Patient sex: M
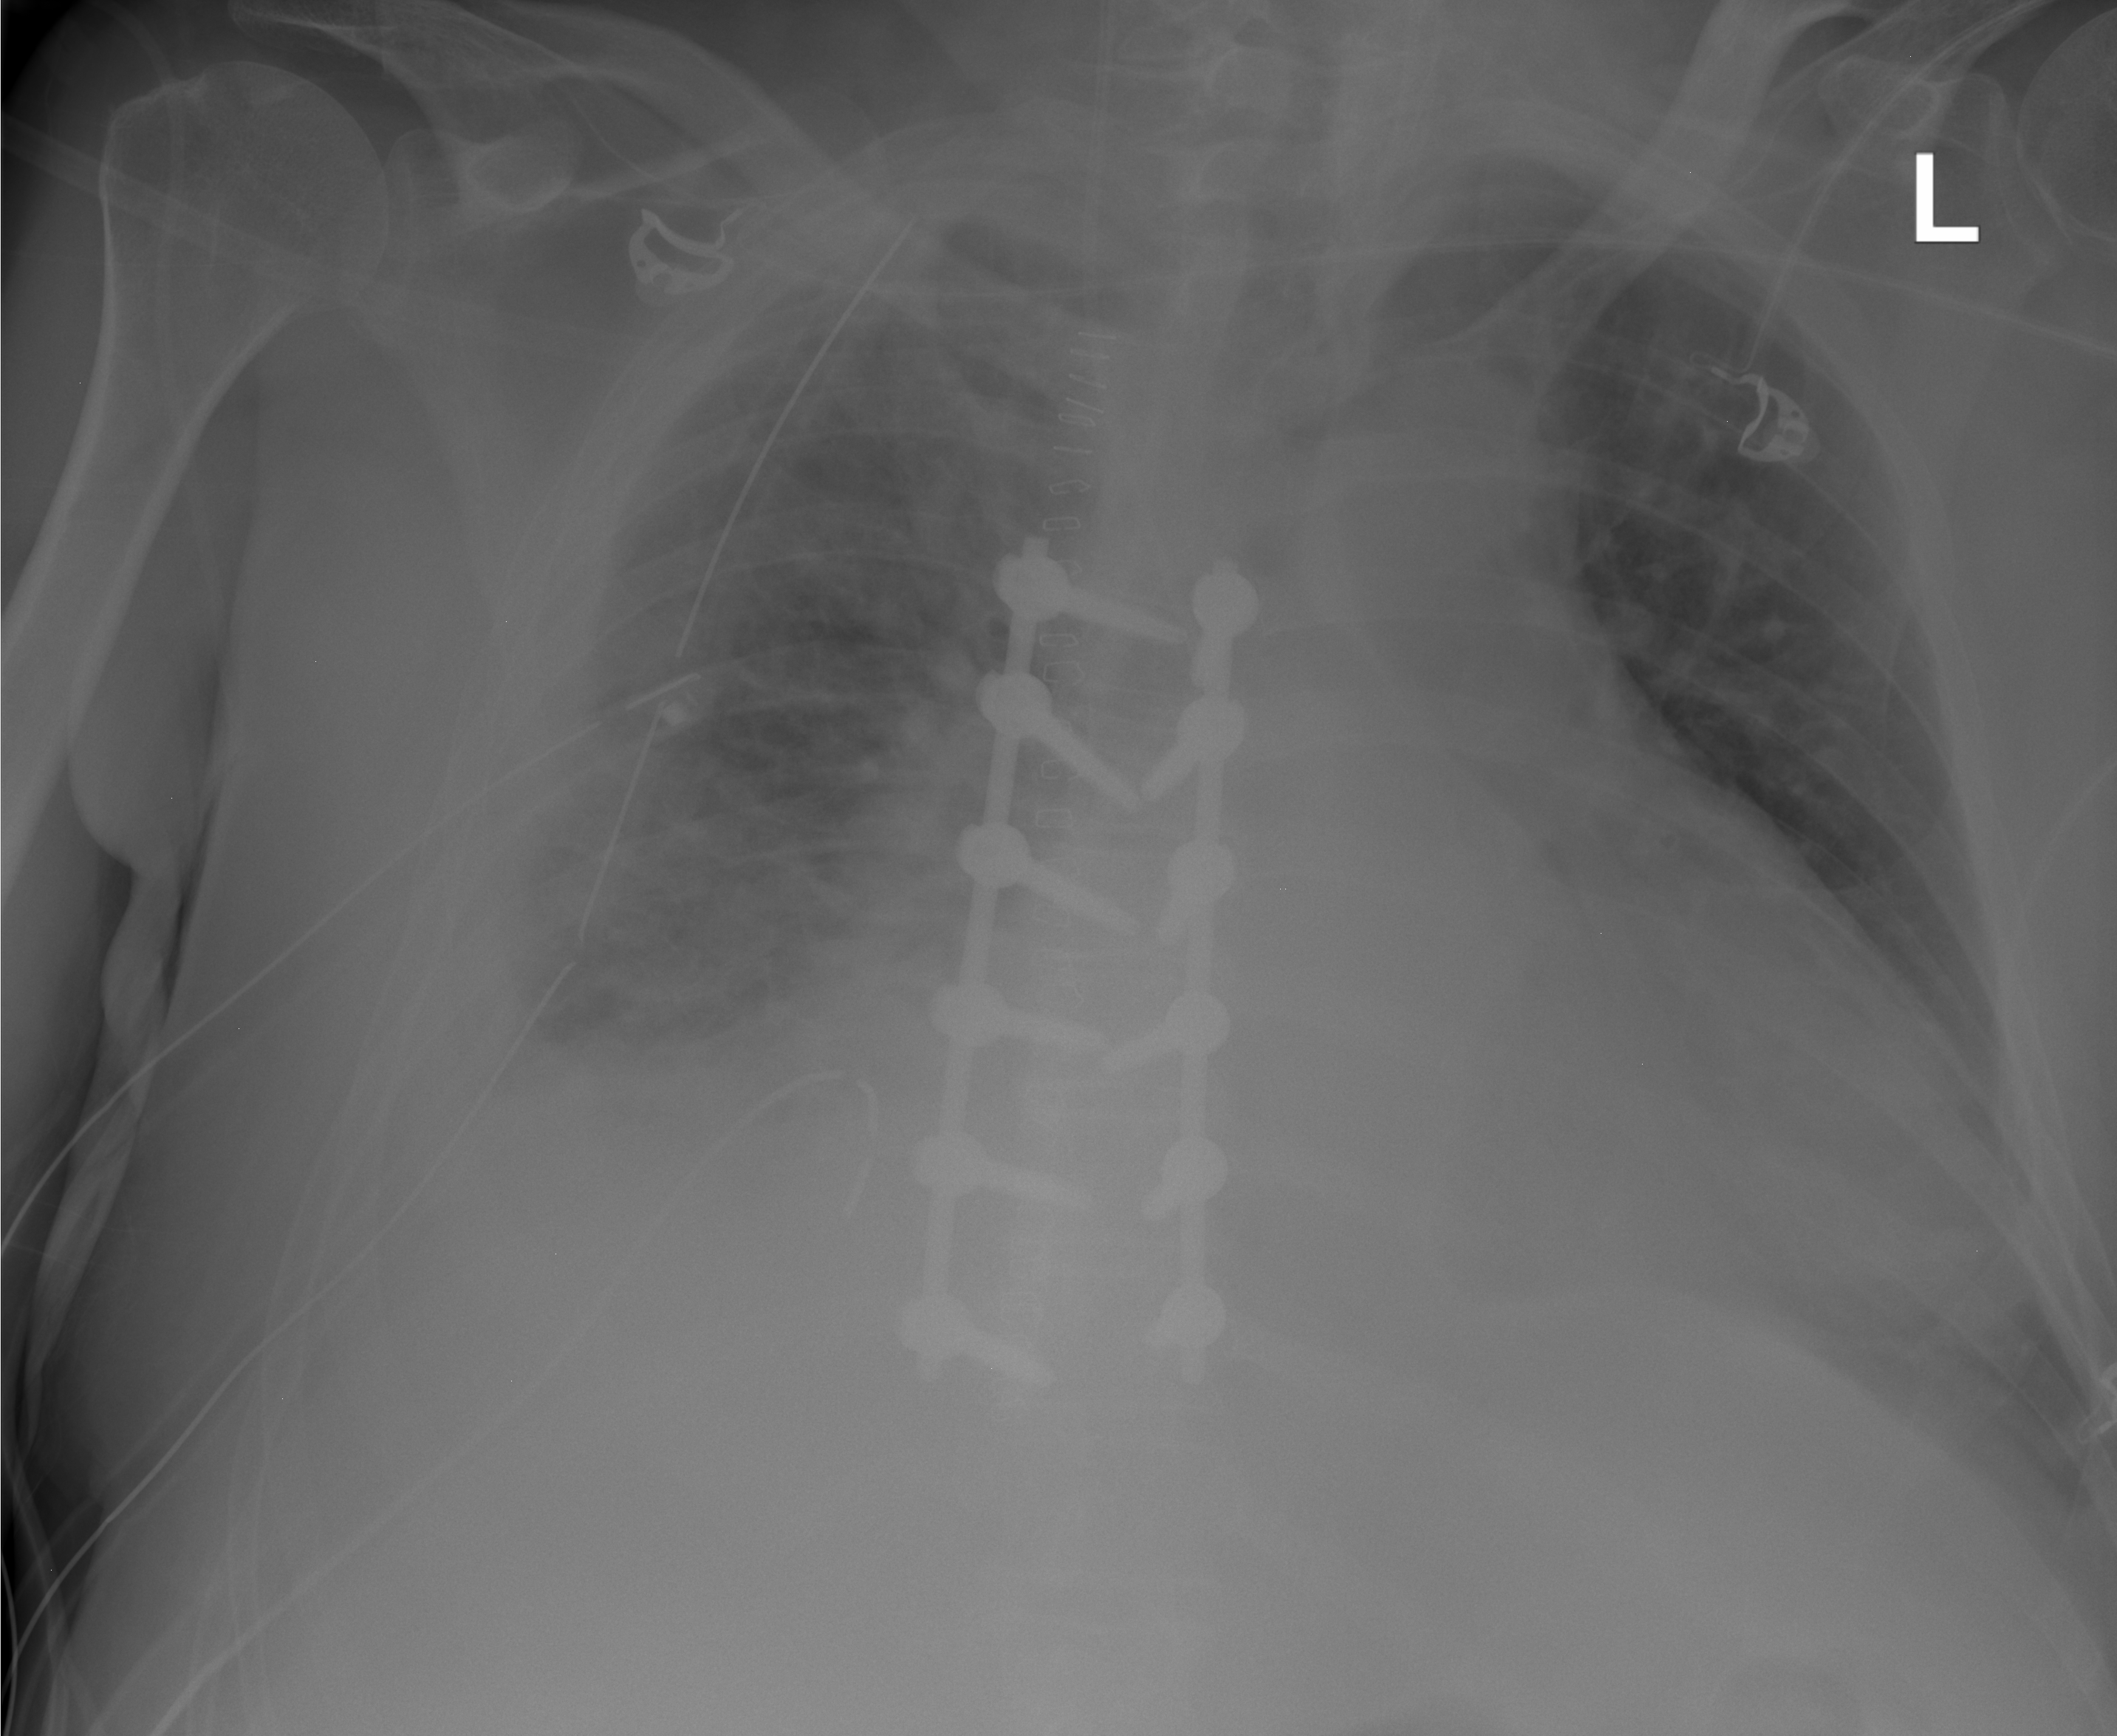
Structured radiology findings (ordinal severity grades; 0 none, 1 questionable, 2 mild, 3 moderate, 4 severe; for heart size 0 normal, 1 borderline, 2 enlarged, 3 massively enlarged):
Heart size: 2
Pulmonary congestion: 2
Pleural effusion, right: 2
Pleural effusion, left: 0
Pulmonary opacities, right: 0
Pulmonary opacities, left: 0
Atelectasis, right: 2
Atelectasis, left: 0